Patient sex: M
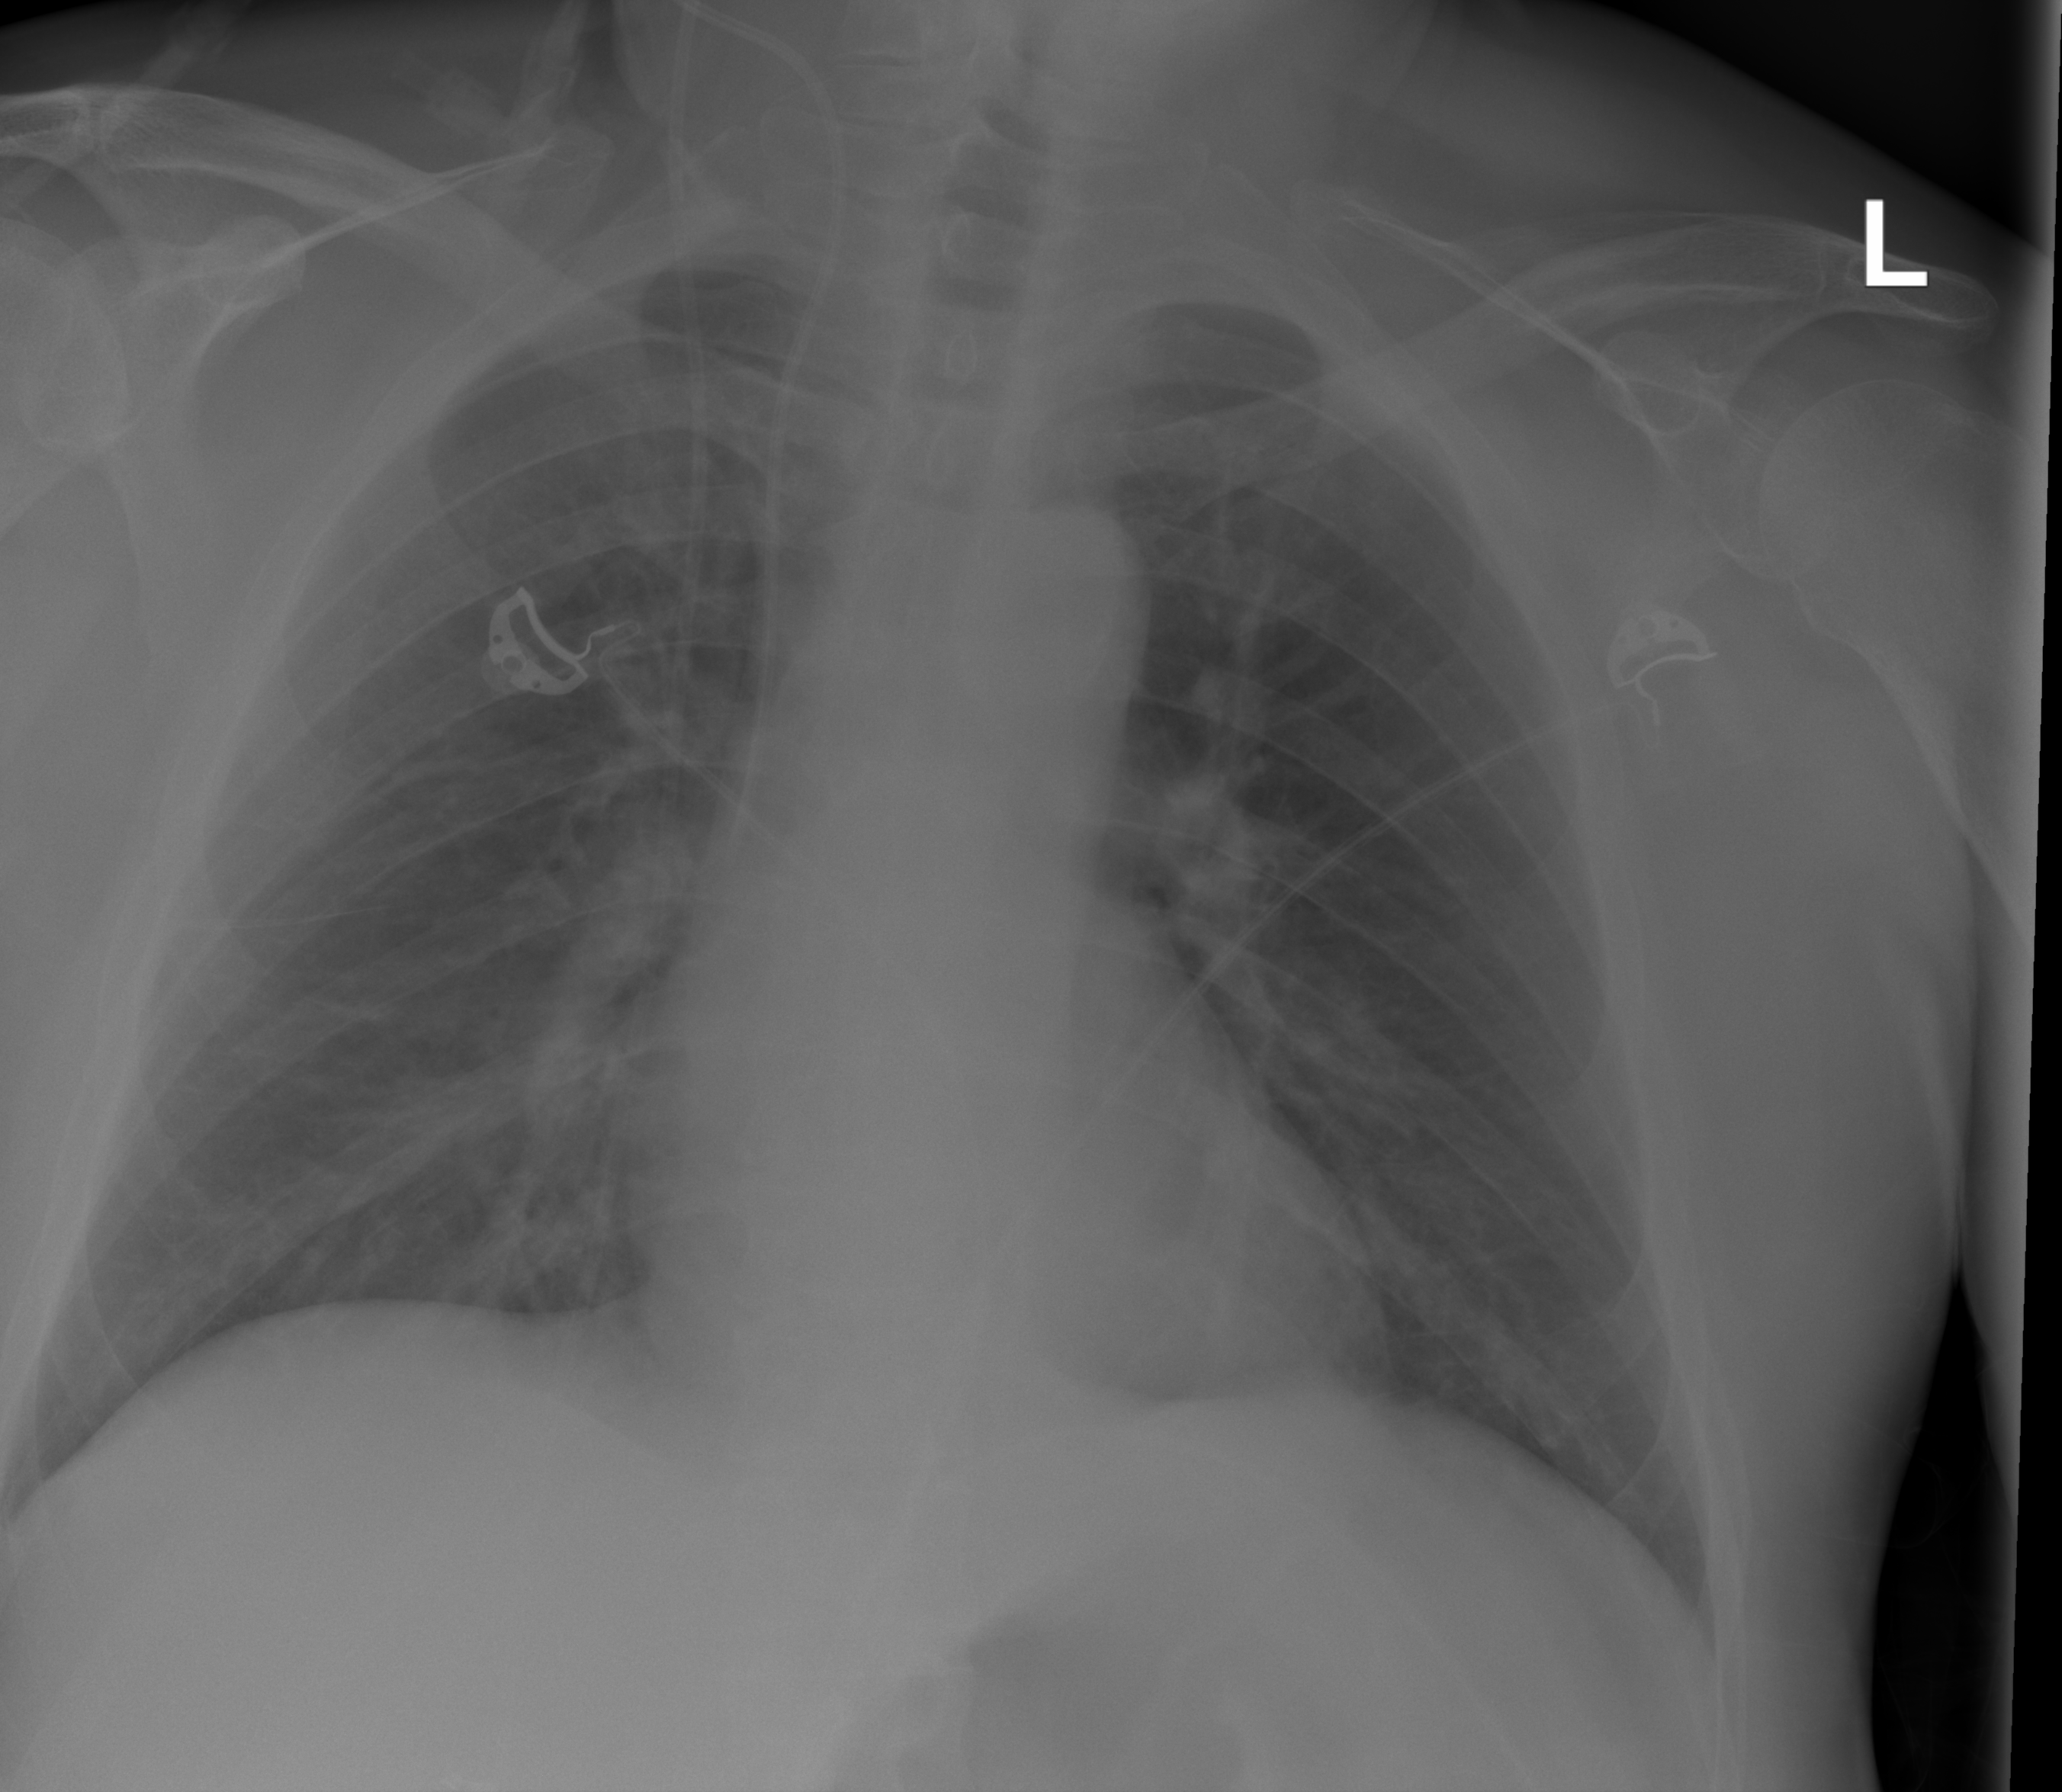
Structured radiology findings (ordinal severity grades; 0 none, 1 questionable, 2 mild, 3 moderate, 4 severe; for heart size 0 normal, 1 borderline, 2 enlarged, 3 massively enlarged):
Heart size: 0
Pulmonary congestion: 2
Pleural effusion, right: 0
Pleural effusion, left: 0
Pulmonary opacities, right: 0
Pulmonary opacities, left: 0
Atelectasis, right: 0
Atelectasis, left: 0